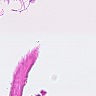
Metastatic tissue present: no